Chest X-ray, PA view. Patient: 46 years old, sex M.
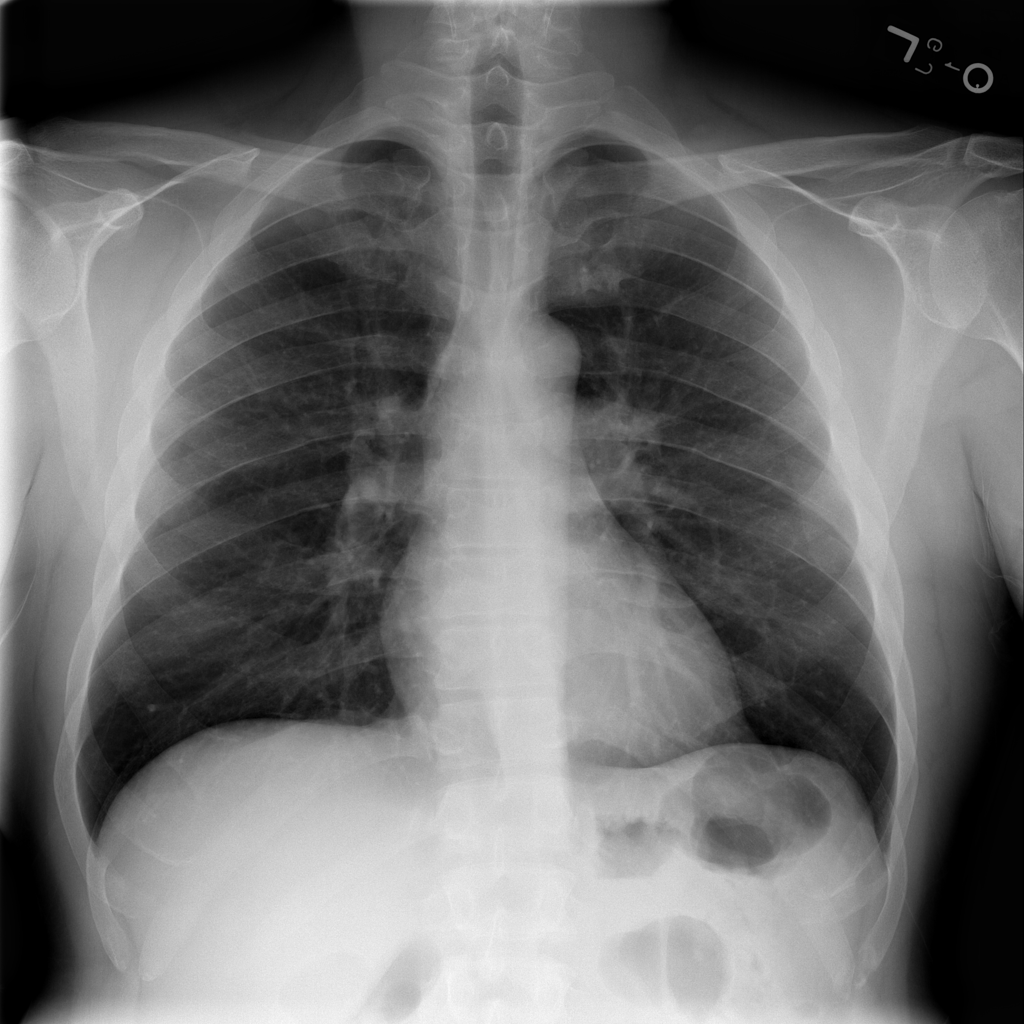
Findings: No Finding